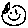
Label: smiley face